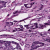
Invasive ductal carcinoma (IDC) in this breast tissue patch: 1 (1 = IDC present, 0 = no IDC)